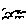
Label: bird